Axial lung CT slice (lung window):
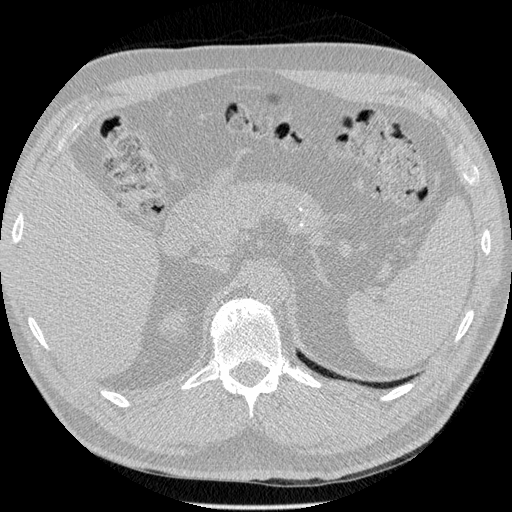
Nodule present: no